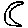
Label: moon